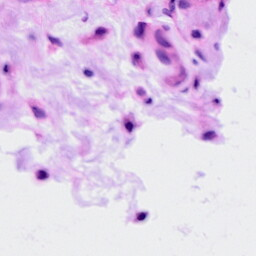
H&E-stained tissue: Ovarian